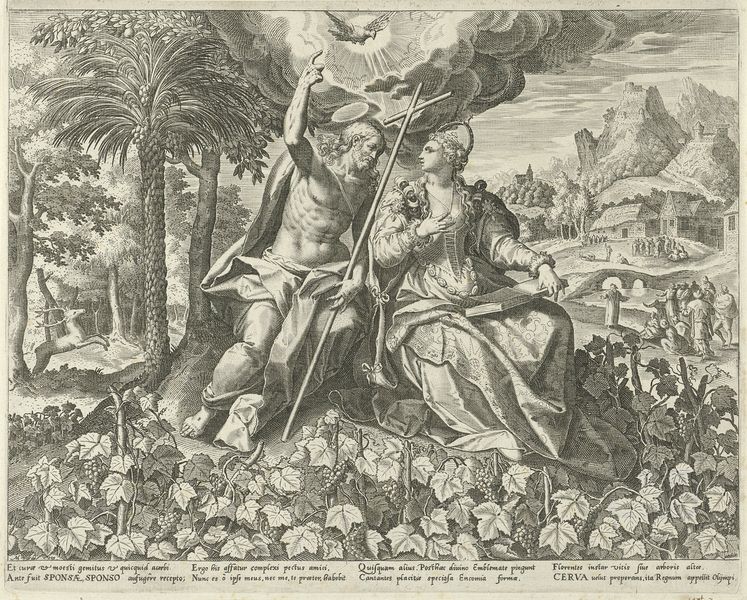
Titel: Christus en zijn bruid in een wijngaard
Künstler: Johann (I) Sadeler
Standort: Amsterdam
Institution: Rijksmuseum
Schlagwörter: blätter, himmel, mann, frau, haus, taube, wein, ritter, hirsch, christus, jesus, palmen, jünger, maria, geliebte, treffen#